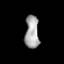
Tissue: lung
Cell type: Epithelial cells
Senescence score: 0.2331
Nuclear area (px): 446
Mean DAPI intensity: 166.363